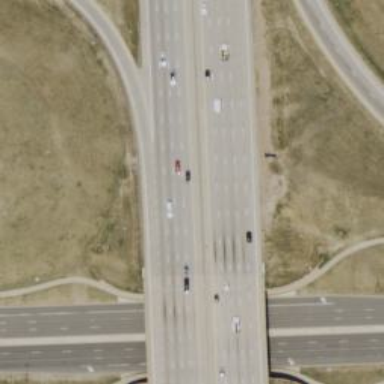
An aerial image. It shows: Motorway.